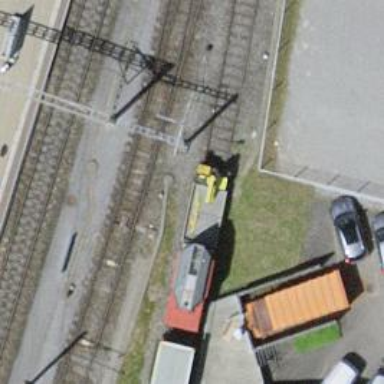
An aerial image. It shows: Railway switch.